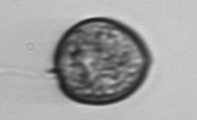
Label: Prorocentrum